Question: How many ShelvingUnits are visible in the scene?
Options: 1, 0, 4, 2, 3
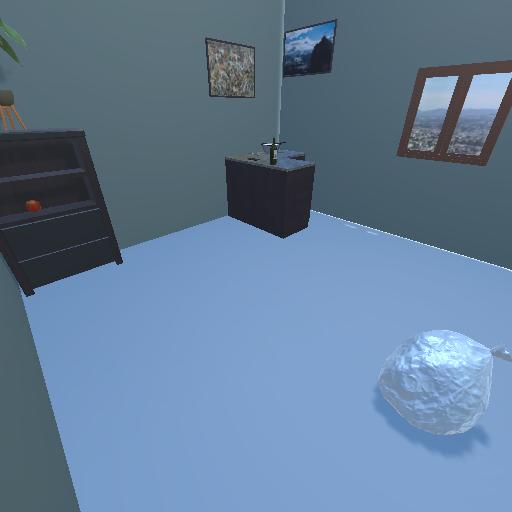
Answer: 1